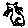
Label: cat